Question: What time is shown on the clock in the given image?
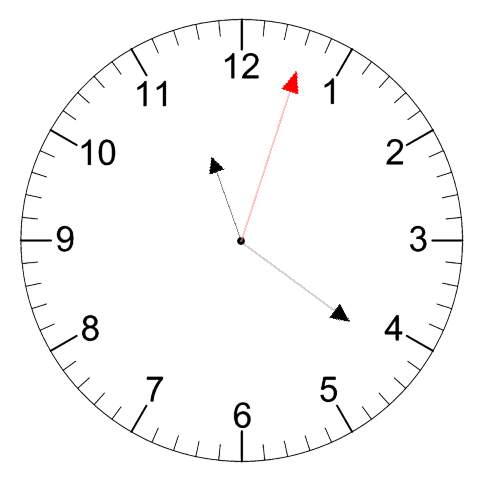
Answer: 11:21:03